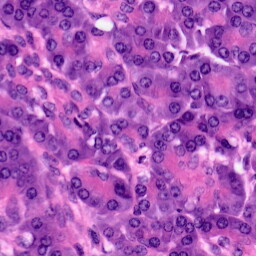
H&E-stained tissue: Pancreatic